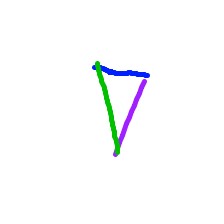
Shape: triangle